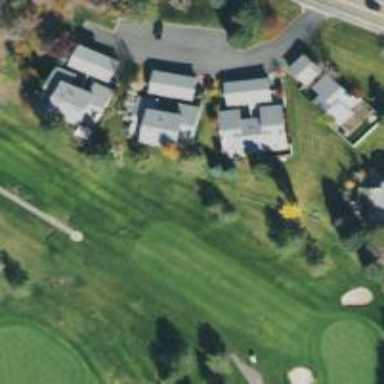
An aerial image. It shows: Grassy area designated as golf fairway.